Interaction volume radius: 10 \u00c5
Interaction volume height: 20 \u00c5
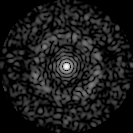
Disorder parameter: 0.8476